Aerial crown-view tile of a tropical tree (Barro Colorado Island, Panama), acquired 20250124:
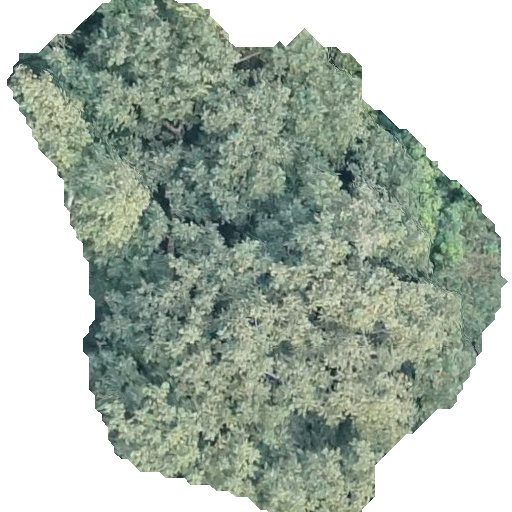
Species: Spondias radlkoferi
GBIF accepted scientific name: Spondias radlkoferi
Crown area: 253.864 m²